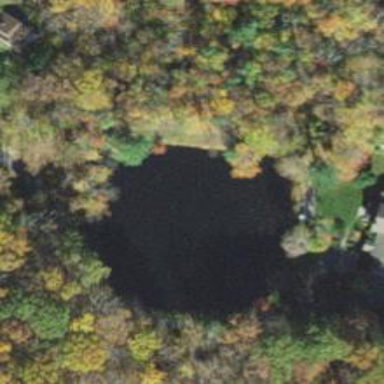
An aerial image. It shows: Serene pond surrounded by nature.